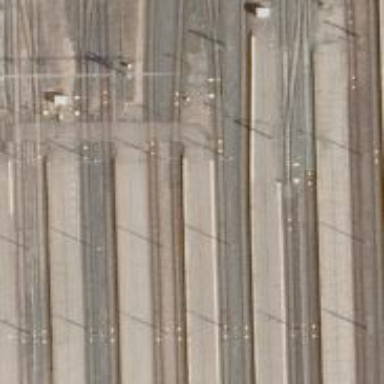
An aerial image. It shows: Level crossing along the railway.